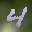
Label: 4